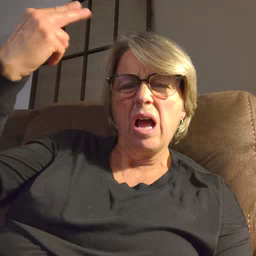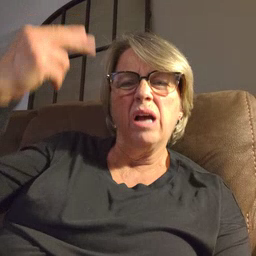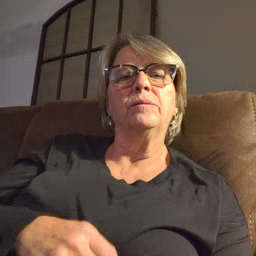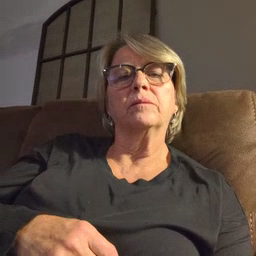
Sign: high